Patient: sex M, age 57
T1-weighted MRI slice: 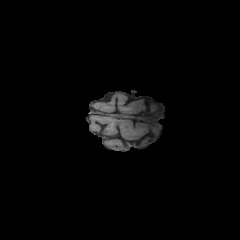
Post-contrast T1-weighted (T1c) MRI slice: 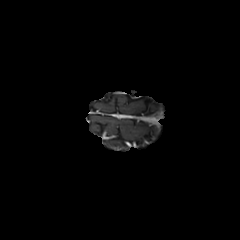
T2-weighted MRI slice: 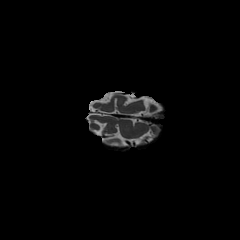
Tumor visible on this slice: no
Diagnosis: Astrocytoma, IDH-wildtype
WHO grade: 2